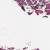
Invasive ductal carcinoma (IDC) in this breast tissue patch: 0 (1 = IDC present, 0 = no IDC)